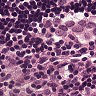
Metastatic tissue present: yes